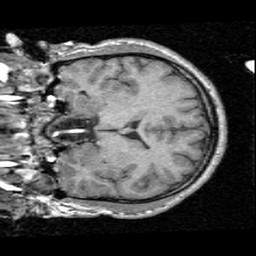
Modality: T1w
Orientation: coronal
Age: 22
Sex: male